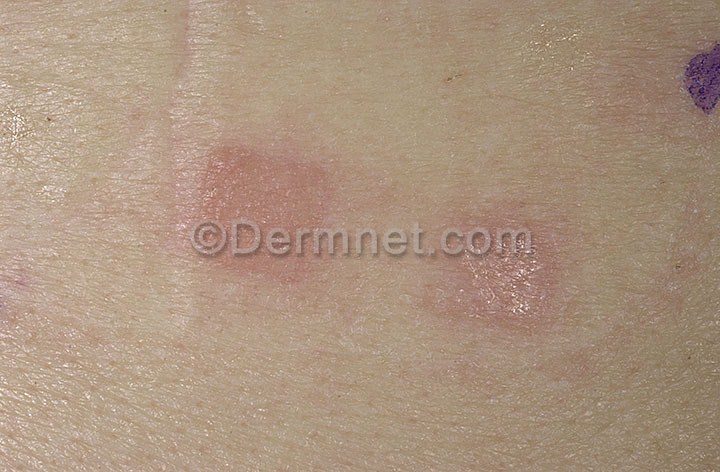
Disease: Poison Ivy Photos and other Contact Dermatitis